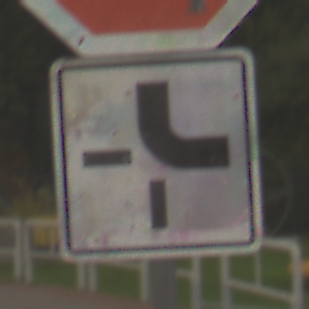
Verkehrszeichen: VerlaufVorfahrtsstrasse4
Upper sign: Stop
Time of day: MorningAfternoon
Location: Outdoor (Suburban)
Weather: Overcast
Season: NotSpecified
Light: Natural